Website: home-depot
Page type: customer-info-address
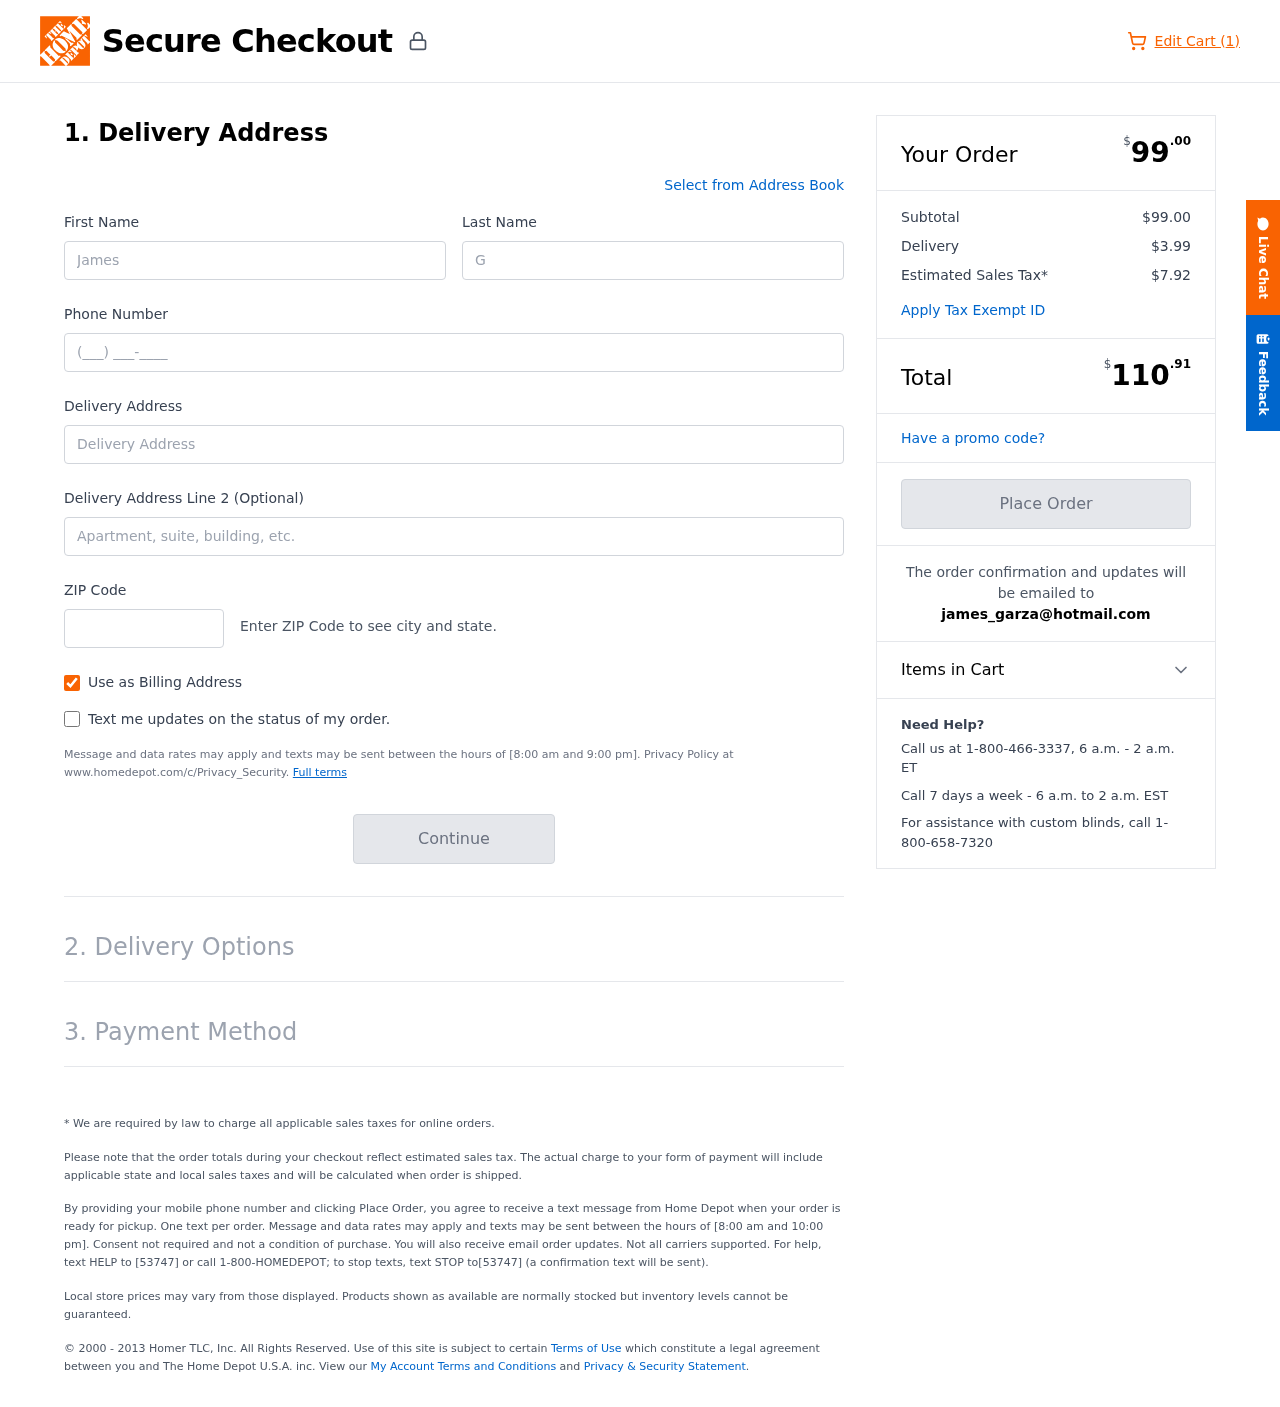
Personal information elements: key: PII_EMAIL
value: james_garza@hotmail.com
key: PII_FIRSTNAME
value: James
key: PII_LASTNAME
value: Garza
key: PII_PHONE
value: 2758975476
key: PII_POSTCODE
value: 39971
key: PII_STREET
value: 425 Franklin Heights
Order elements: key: ORDER_NUM_ITEMS
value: Edit Cart (1)
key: ORDER_SUBTOTAL_HEADER
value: $99.00
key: ORDER_SUBTOTAL
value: $99.00
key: ORDER_SHIPPING_COST
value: $3.99
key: ORDER_TAX
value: $7.92
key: ORDER_TOTAL2
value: $110.91